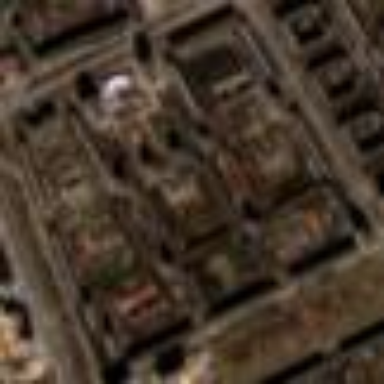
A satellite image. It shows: Urban residential area.